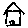
Label: house